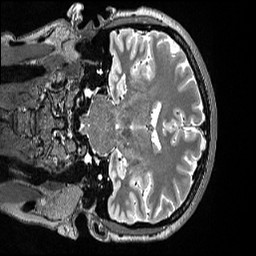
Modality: T2w
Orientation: coronal
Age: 39
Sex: female
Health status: ill
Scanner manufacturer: siemens
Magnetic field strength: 3 T
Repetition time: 3.2 s
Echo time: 0.563 s